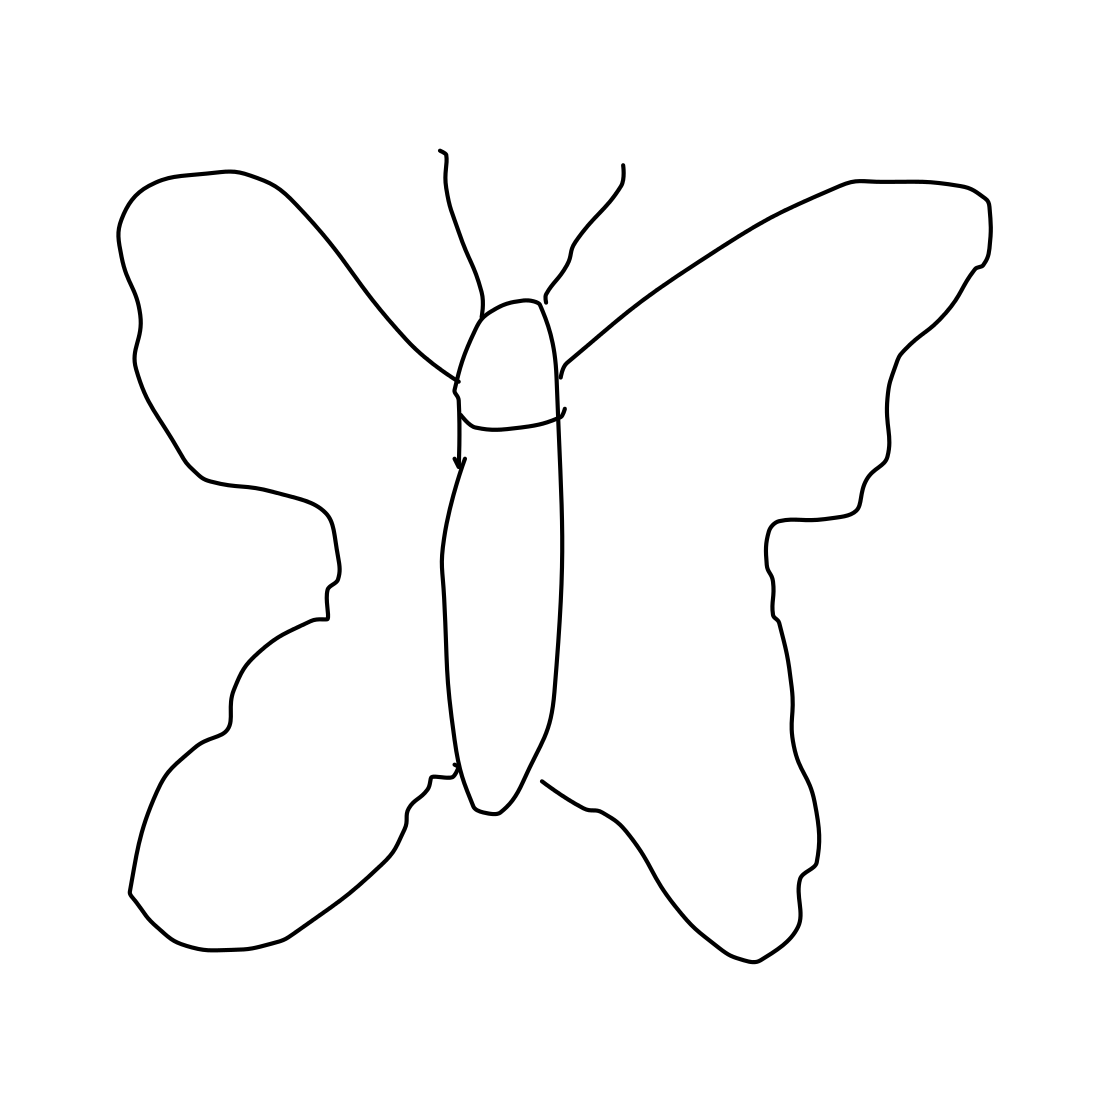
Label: butterfly